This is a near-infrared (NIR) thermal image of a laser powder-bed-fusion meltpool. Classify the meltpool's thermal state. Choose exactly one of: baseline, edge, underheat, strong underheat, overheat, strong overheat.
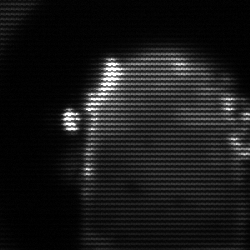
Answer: baseline